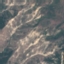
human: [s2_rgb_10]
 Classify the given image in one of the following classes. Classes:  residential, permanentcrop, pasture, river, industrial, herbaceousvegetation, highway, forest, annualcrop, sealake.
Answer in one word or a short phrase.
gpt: HerbaceousVegetation